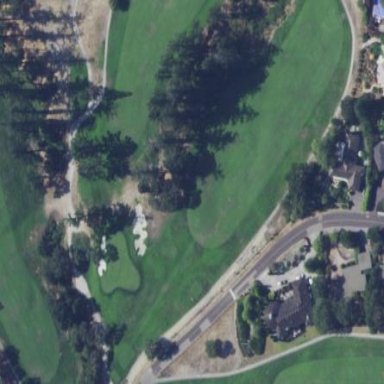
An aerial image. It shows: Area with grass used as rough in golf course.